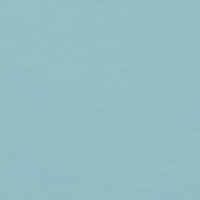
EUNIS habitat code: 14
Species observed at this site:
Saxifraga aizoides